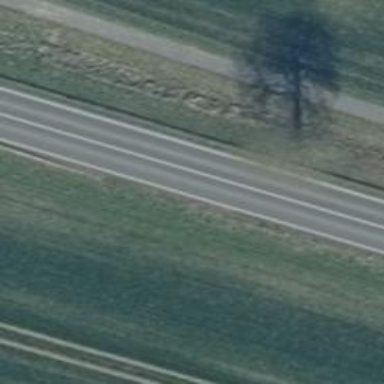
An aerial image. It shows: Asphalt road classified as primary highway.